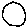
Label: circle